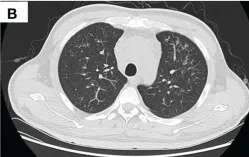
Thorax CT imaging indicates pulmonary inflammation after treatment of tislelizumab plus albumin-bound paclitaxel, which disappears in approximately 2 months when monitored closely. Imaging on 22 July 2020.
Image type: radiology (ct)